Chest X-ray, AP view. Patient: 76 years old, sex M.
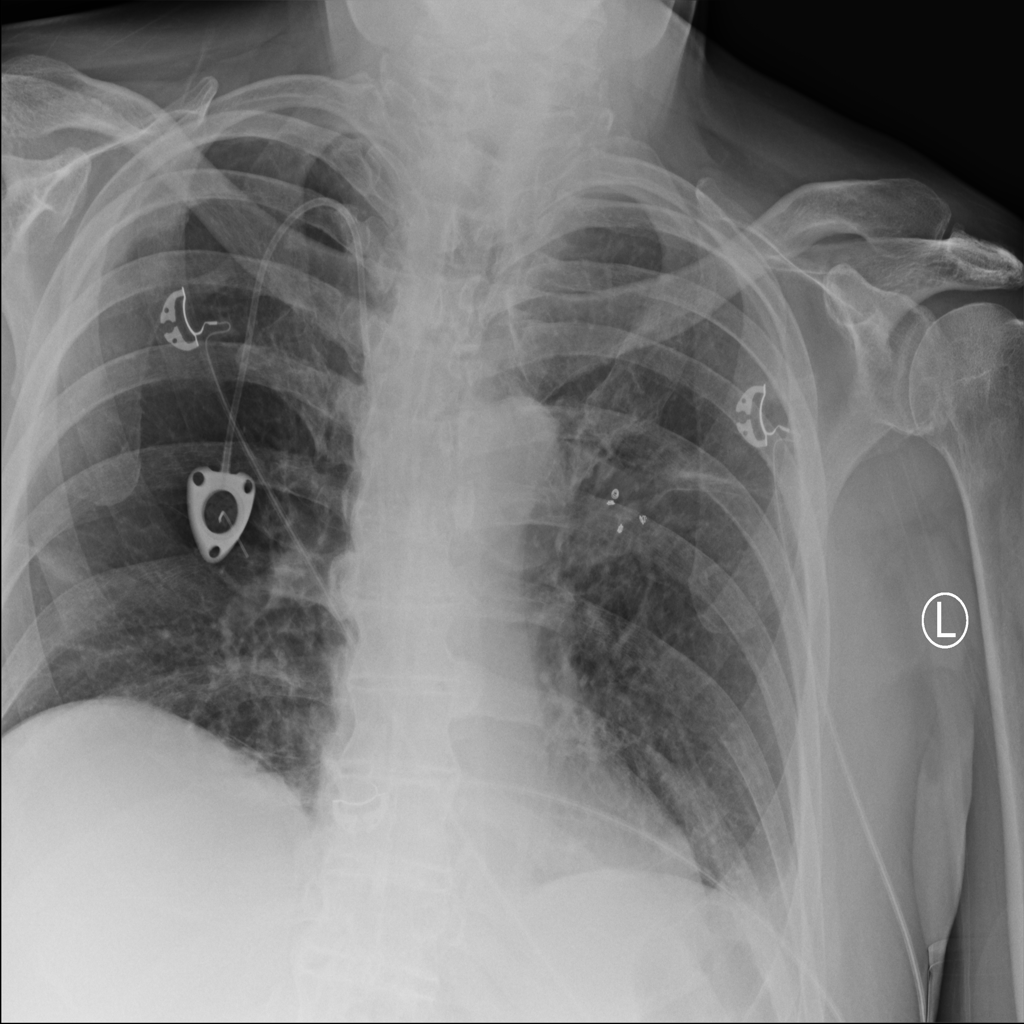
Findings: No Finding